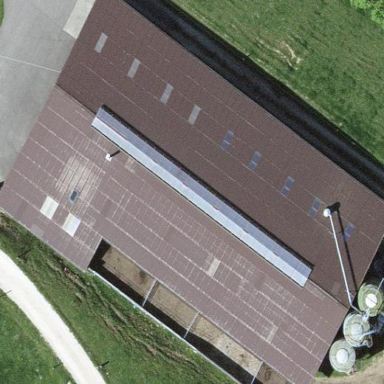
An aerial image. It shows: Farm auxiliary building.